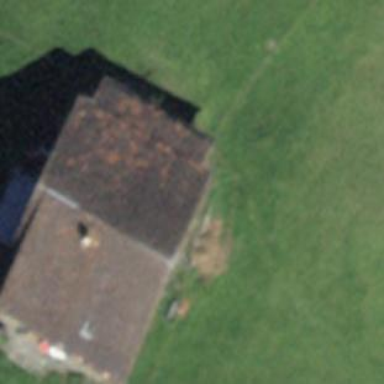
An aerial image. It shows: Farm building.